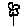
Label: flower